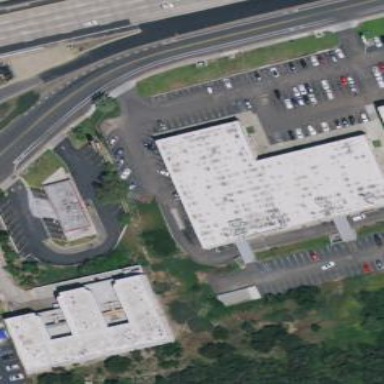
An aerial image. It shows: Commercial building.